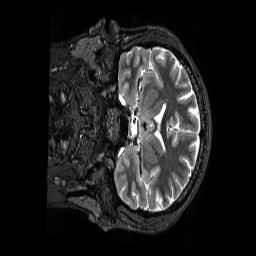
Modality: T2w
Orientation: coronal
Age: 38
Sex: male
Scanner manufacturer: siemens
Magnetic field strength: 3 T
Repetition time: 3.2 s
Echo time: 0.728 s